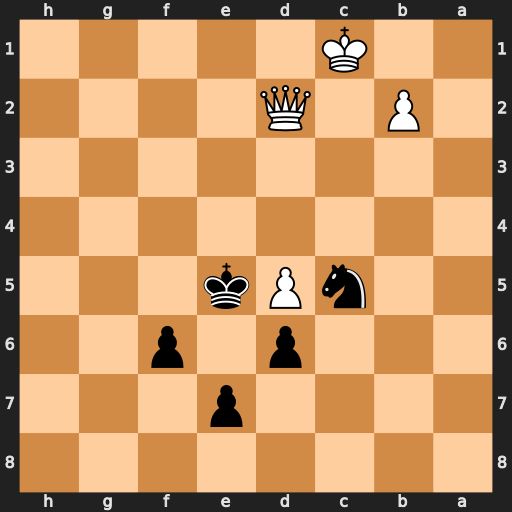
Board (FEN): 8/4p3/3p1p2/2nPk3/8/8/1P1Q4/2K5
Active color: b
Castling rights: -
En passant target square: -
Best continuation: Nb3+ Kd1 Nxd2